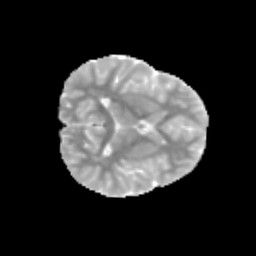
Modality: MD
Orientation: axial
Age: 10
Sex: male
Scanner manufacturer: siemens
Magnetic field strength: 3 T
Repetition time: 3.8 s
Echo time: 0.07 s